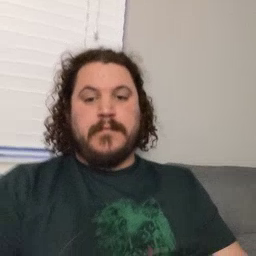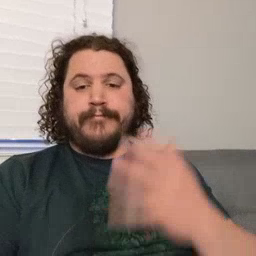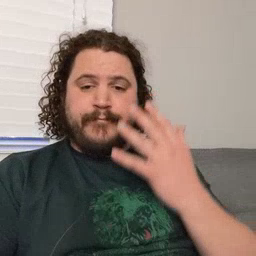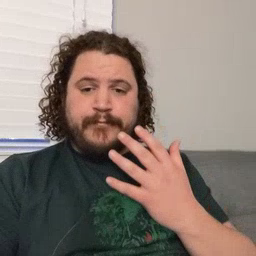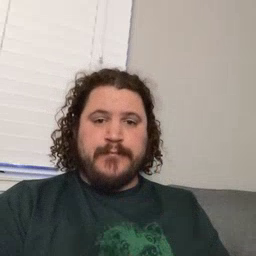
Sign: sad